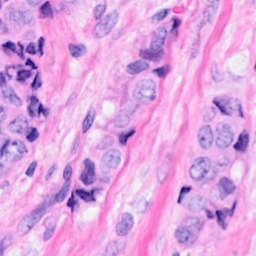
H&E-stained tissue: Breast